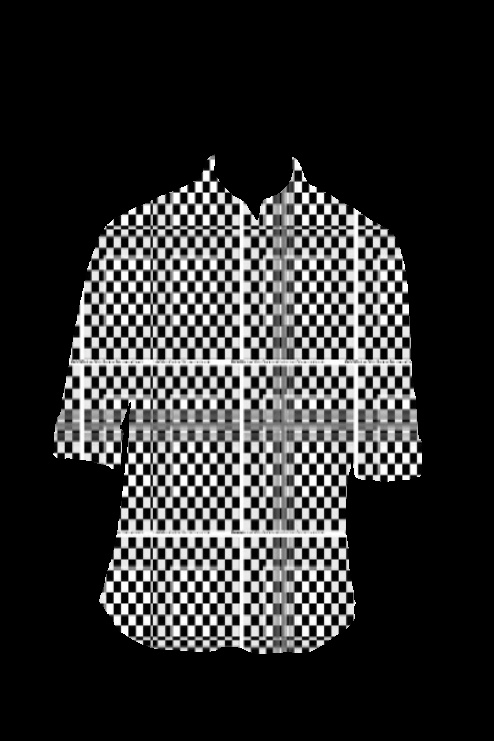
black check tee